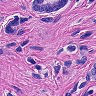
Metastatic tissue present: yes